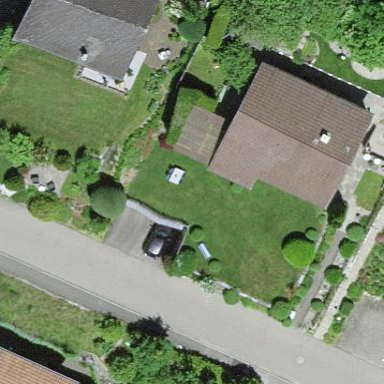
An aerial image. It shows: Residential building.